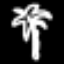
Label: palm tree